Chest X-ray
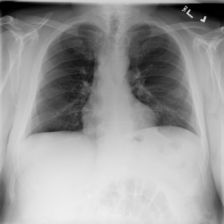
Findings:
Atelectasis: negative
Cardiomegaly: negative
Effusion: negative
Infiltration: negative
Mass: negative
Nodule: negative
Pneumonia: negative
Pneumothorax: negative
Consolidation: negative
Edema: negative
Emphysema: negative
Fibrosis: negative
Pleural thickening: negative
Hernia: negative